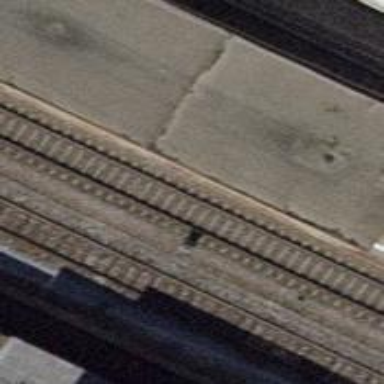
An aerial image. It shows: Railway stop with public transport stop position.